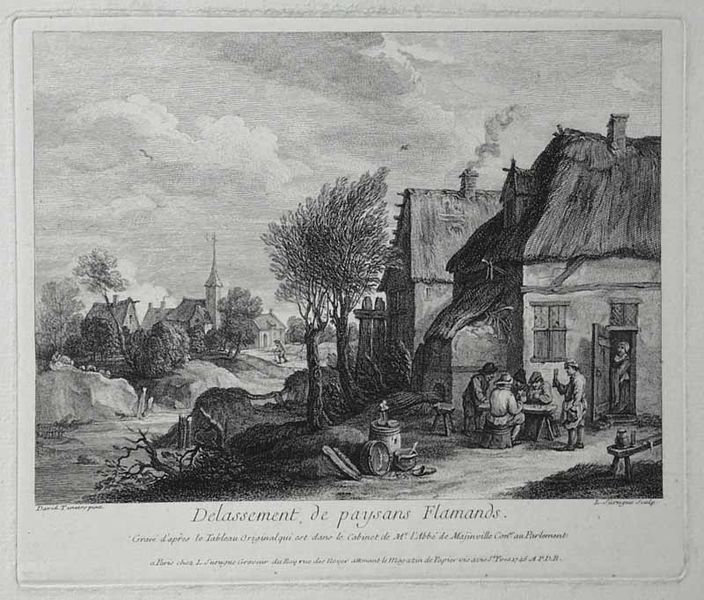
Titel: Delassement de paysans flamands
Künstler: Pierre Louis Surugue
Standort: Karlsruhe
Institution: Staatliche Kunsthalle Karlsruhe
Schlagwörter: baum, himmel, laub, mann, vogel, wasser, weiß, wolken, bäume, fluss, frauen, kirchturm, landschaft, menschen, see, sitzen, stadt, teich, ufer, frankreich, frau, grau, hintergrund, holz, hut, männer, schwarz, strasse, tisch, tür, zeichnung, dach, gebäude, haus, weg, wolke, zaun, trinken, wirtschaft, stein, holland, ast, bach, häuser, natur, gatter, kirche, rauch, sitzend, blatt, bauern, genre, kamin, schornstein, turm, weiher, bewölkt, deutschland, schrift, ort, spieler, dorf, grafik, bauernhof, herbst, hof, türe, pause, bank, hocker, schemel, arbeiter, französisch, kartenspiel, spielen, pfeife, spiel, tusche, unterschrift, windig, druck, schwarz-weiß, radierung, stich, illustration, text, bier, bleistift, fass, niederländisch, mahl, mahlzeit, karte, gaube, flämisch, teniers, kate, postkarte, gefäße, bildunterschrift, wirt, flamen, kriche, häsuer, bewohner, flandern, reet, feierabend, dorg, pumpe, gastronomie, flamand, paysans, delassement, paxsans, frlamands, #kamin, dass, flamands, reeet, ländliche genreszene, land bauer